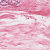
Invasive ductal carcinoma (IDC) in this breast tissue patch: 0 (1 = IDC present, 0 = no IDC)